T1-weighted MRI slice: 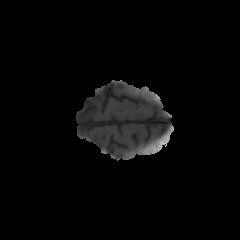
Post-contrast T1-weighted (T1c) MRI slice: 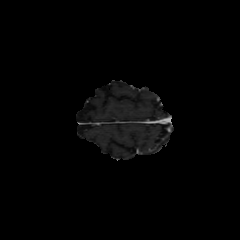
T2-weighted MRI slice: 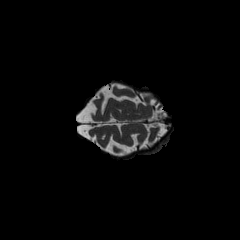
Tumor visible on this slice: no